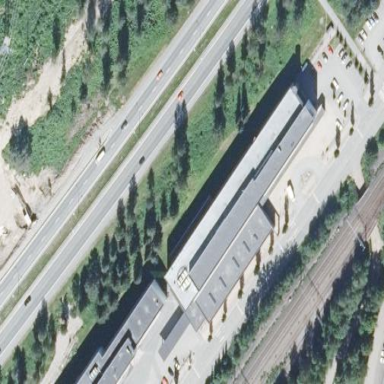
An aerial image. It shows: Office building.